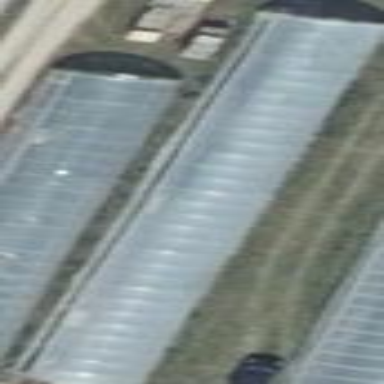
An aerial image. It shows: Greenhouse with round roof along its orientation.